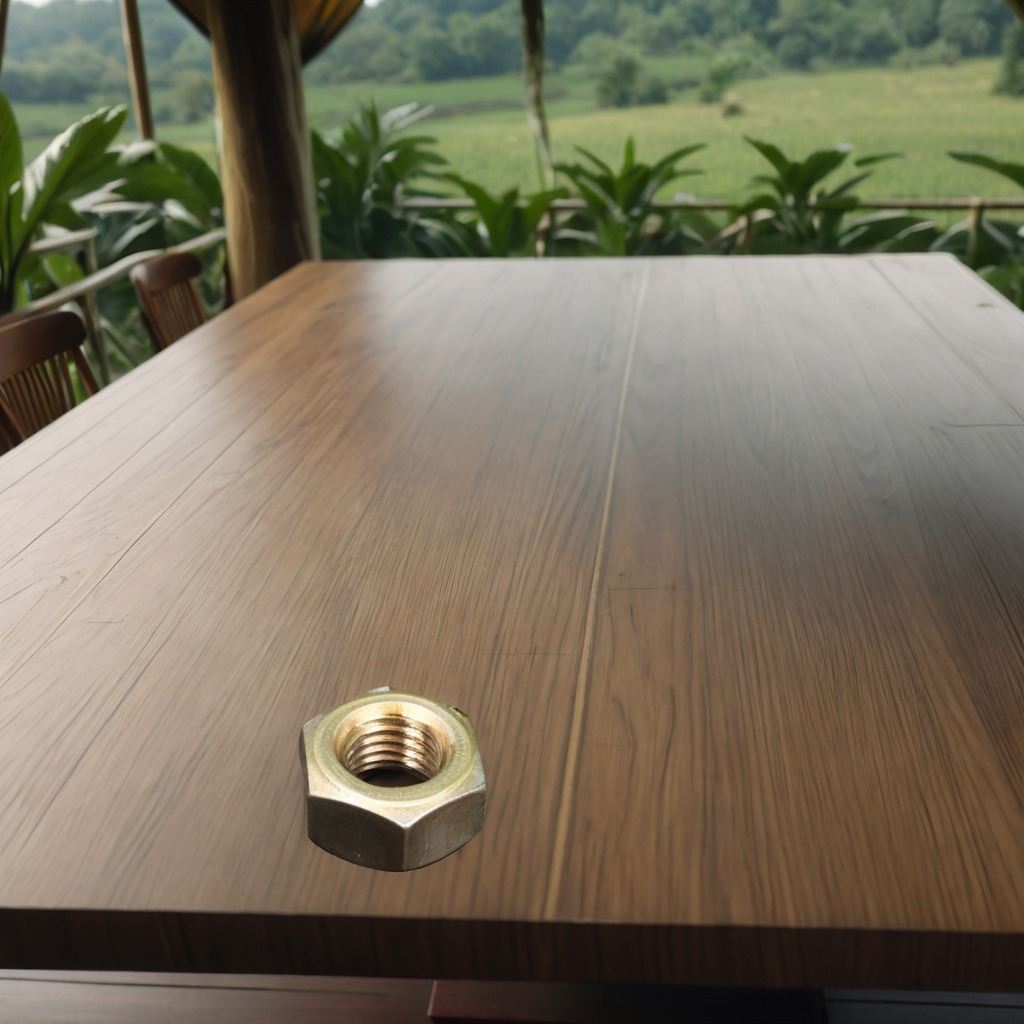
A metal nut is lying on a wooden table inside a jungle field workshop tent.